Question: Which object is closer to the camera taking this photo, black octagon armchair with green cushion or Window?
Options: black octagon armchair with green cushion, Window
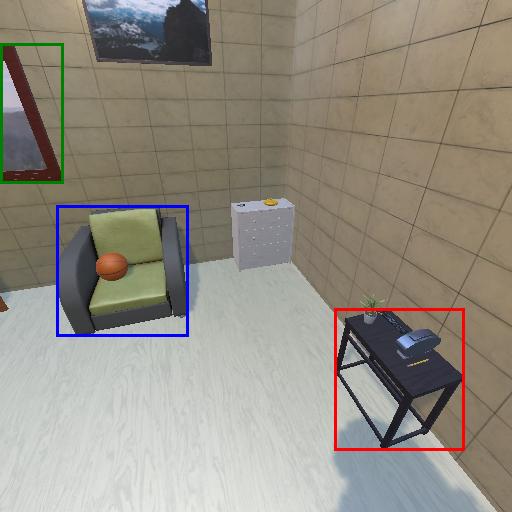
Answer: black octagon armchair with green cushion